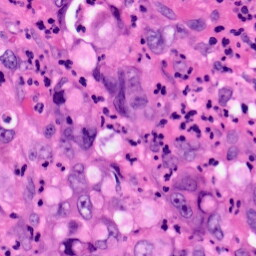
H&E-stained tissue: Pancreatic